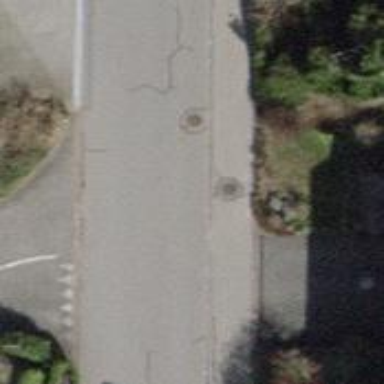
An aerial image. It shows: Sidewalk along the footway.